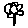
Label: flower